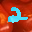
Label: 2